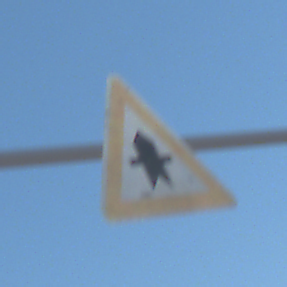
Verkehrszeichen: Vorfahrt
Umgebung: Outdoor, Nature
Tageszeit: Midday
Wetter: Clear
Licht: Natural
Jahreszeit: Summer
Kontrast: HighContrast